Question: ## Background
many apps (including <URL>.
This action item has a number within it and you can click it in order to show the events the app has for the user.
something like that (taken from <URL> :

## The problem
I wish to make it work on old android versions, so i use actionBarSherlock.
Sadly, each solution i use has its disadvantages, and i couldn't find any solution here (on stackOverflow) that handles this with actionBarSherlock (found other solutions, but not with this library).
I've also found a post about it (<URL> , claiming it's an issue on this library, but it's very old and seems to be closed and marked as fixed, but I can't find out how to use it now.
## What I've tried
i've tried the next solutions:
- - -
## The question
What's the best way to achieve this ?
---
EDIT: this is what i've tried using actionLayout :
"action_item_notification.xml" - for now it's the same as "abs__action_menu_item_layout.xml" (<URL>. later i will add a textView to hold the number of notifications.
in the menu xml file, i have this as one of the items:
'''
<item
android:id="@+id/activity_main__menuItem_notifications"
android:actionLayout="@layout/action_item_notification"
android:icon="@drawable/notification_button"
android:showAsAction="always"
android:title="@string/notifications"/>
'''
not only it doesn't show the icon, but long clicking on the item will crash the app, with a NPE on the ActionMenuItemView.java file.
---
EDIT:ok, so i've found a solution that is almost perfect.
it shows the action item nicely and it even reacts to clicking as the other action items.
I've sadly had one missing feature - long clicking on action item to show the toast of its title. sadly, i couldn't find a way to overcome this so what i did (that works) is handling the long clicking on the view itself, and call a similar code that is used for .
if anyone has a better and nicer solution, please write it down.
i've written this solution in a new answer here.
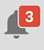
Answer: here's my solution, but it's a bit messy and calls the same code of showing a toast for the action item as the one of actionBarSherlock.
if anyone has a better, cleaner solution, please write it down.
menu file (activity_main.xml) :
'''
...
<item
android:id="@+id/activity_main__menuItem_notifications"
android:showAsAction="always"
android:title="@string/notifications"/>
...
'''
MainActivity.java :
'''
public boolean onCreateOptionsMenu(...){
...
getSupportMenuInflater().inflate(R.menu.activity_main, menu);
//
final MenuItem notificationsMenuItem = menu.findItem(R.id.activity_main__menuItem_notifications);
notificationsMenuItem.setActionView(R.layout.action_item_notification);
setEnableLongClickOnCustomActionItem(notificationsMenuItem,true);
...
public static void setEnableLongClickOnCustomActionItem(final MenuItem menuItem, final boolean enable) {
final View actionView = menuItem.getActionView();
if (actionView == null)
return;
final CharSequence title = menuItem.getTitle();
if (!enable || Strings.isEmpty(title))
actionView.setOnLongClickListener(null);
actionView.setOnLongClickListener(new OnLongClickListener() {
@Override
public boolean onLongClick(final View v) {
final int[] screenPos = new int[2];
final Rect displayFrame = new Rect();
actionView.getLocationOnScreen(screenPos);
actionView.getWindowVisibleDisplayFrame(displayFrame);
final Context context = actionView.getContext();
final int width = actionView.getWidth();
final int height = actionView.getHeight();
final int midy = screenPos[1] + height / 2;
final int screenWidth = context.getResources().getDisplayMetrics().widthPixels;
final Toast cheatSheet = Toast.makeText(context, title, Toast.LENGTH_SHORT);
if (midy < displayFrame.height()) {
// Show along the top; follow action buttons
cheatSheet.setGravity(Gravity.TOP | Gravity.RIGHT, screenWidth - screenPos[0] - width / 2, height);
} else {
// Show along the bottom center
cheatSheet.setGravity(Gravity.BOTTOM | Gravity.CENTER_HORIZONTAL, 0, height);
}
cheatSheet.show();
return true;
}
});
'''
layout file of the action item ( action_item_notification.xml) :
'''
<?xml version="1.0" encoding="utf-8"?>
<RelativeLayout xmlns:android="http://schemas.android.com/apk/res/android"
xmlns:tools="http://schemas.android.com/tools"
style="?attr/actionButtonStyle"
android:layout_width="wrap_content"
android:layout_height="wrap_content"
android:addStatesFromChildren="true"
android:focusable="true" >
<ImageView
android:id="@+id/imageView1"
android:layout_width="wrap_content"
android:layout_height="wrap_content"
android:layout_gravity="center"
android:adjustViewBounds="true"
android:background="@null"
android:focusable="false"
android:scaleType="fitCenter"
android:src="@drawable/notification_button" />
<TextView
android:layout_width="wrap_content"
android:layout_height="wrap_content"
android:layout_alignBottom="@+id/imageView1"
android:layout_alignRight="@+id/imageView1"
android:background="@drawable/action_item_notification_counter_background"
android:paddingLeft="1dp"
android:paddingRight="1dp"
android:text="88"
android:textColor="#FFffffff"
tools:ignore="HardcodedText" />
</RelativeLayout>
'''
and a nice drawable for the background of the textView ("action_item_notification_counter_background.xml") :
'''
<?xml version="1.0" encoding="utf-8"?>
<shape xmlns:android="http://schemas.android.com/apk/res/android"
android:shape="oval" >
<solid android:color="#FFff0000" />
</shape>
'''